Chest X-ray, PA view. Patient: 51 years old, sex M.
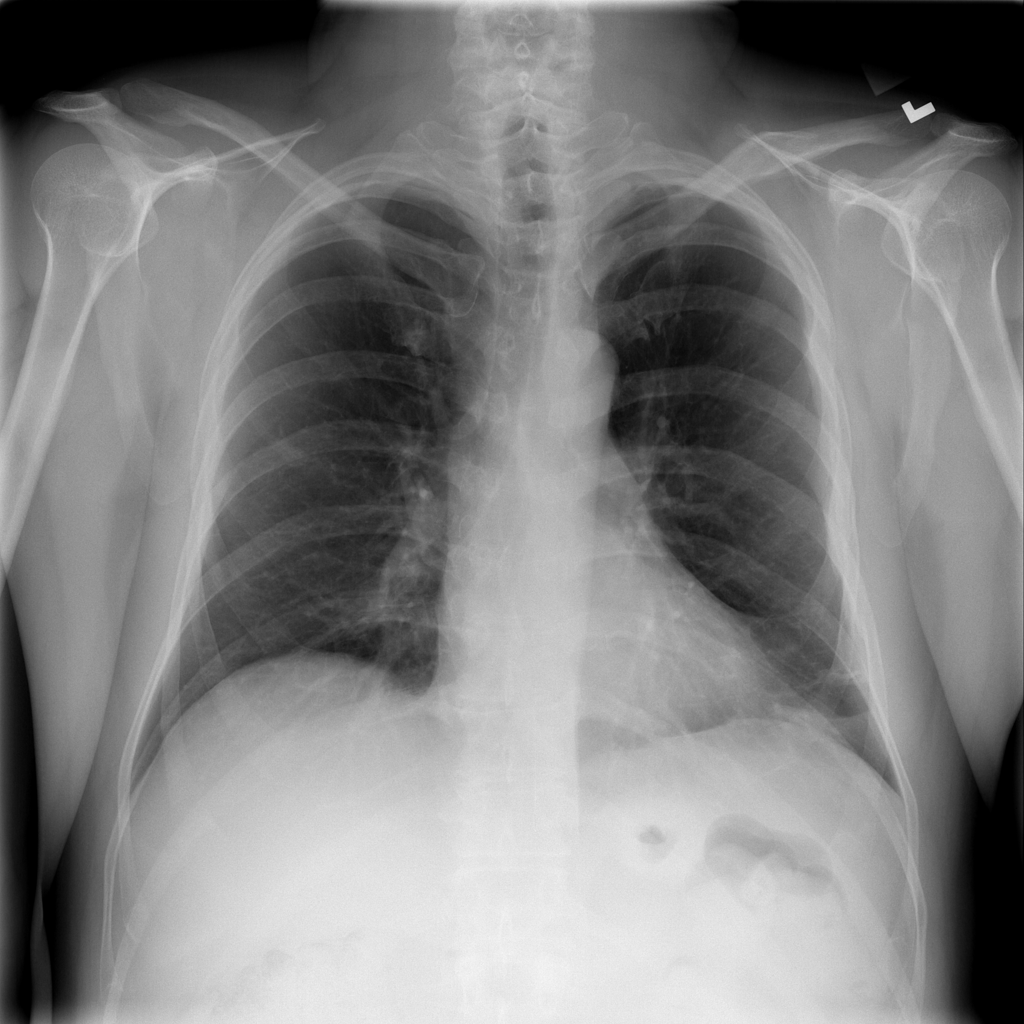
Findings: Atelectasis, Pleural_Thickening